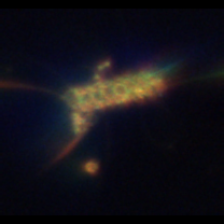
Taxon: Chaetoceros
Group: Diatoms